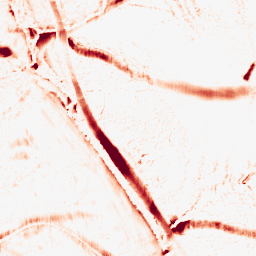
Category: morphological
Decomposition family: morphological_ellipse
Decomposition parameters: operation: opening
width: 20
height: 10
Upsampling method: bilinear
Upsampling parameters: scale: 4
Upsampling scale: 4